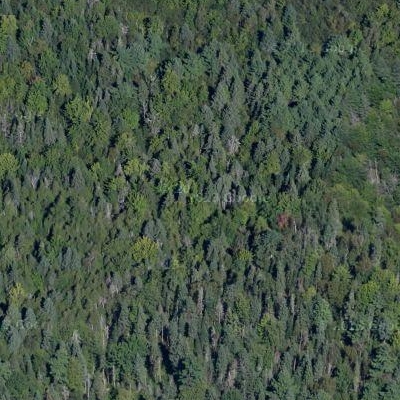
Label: Forest